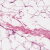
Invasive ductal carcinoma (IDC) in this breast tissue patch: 0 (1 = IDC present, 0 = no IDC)